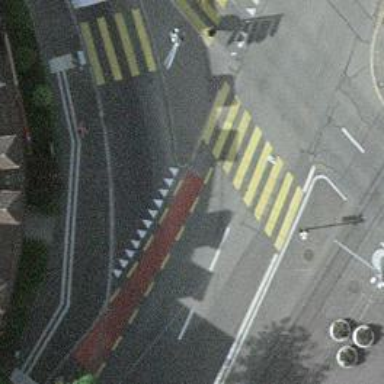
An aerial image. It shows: Road crossing with traffic signals.